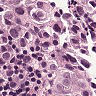
Metastatic tissue present: yes